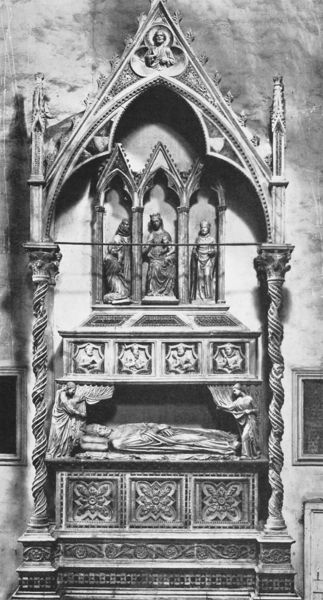
Titel: Grabmal Benedikts XI.
Standort: Perugia (EU - I - Umbrien)
Schlagwörter: mann, holz, marmor, säulen, dach, ornament, stehen, stein, tod, toter, kirche, gotik, engel, skulptur, relief, liegen, italien, venedig, papst, türmchen, dom, altar, schnitzerei, sarg, spitzbogen, grab, mittelalter, florenz, baldachin, heilige, maria, schrein, reliquie, grabmal, sarkophag, wimperg, drei könige, altr, quattrocento, trecento